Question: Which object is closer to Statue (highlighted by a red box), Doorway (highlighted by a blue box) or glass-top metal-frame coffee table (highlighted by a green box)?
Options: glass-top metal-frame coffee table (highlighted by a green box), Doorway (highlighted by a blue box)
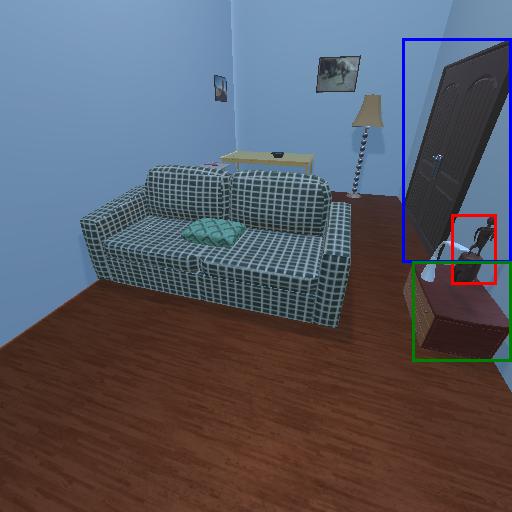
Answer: glass-top metal-frame coffee table (highlighted by a green box)